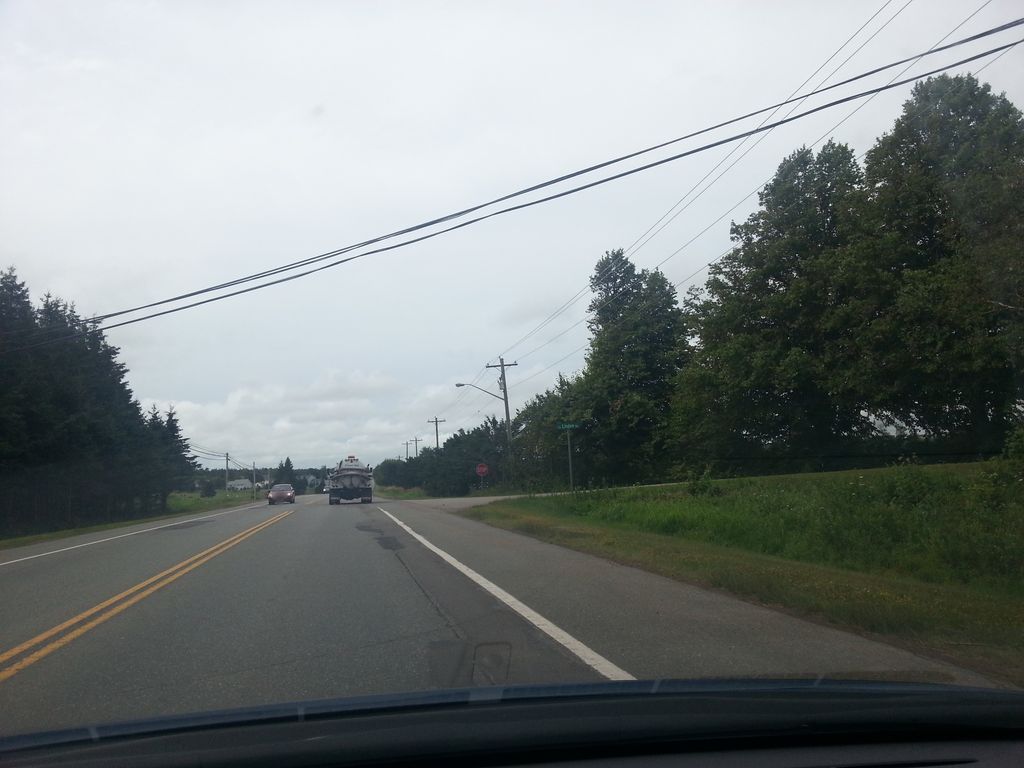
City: charlottetown